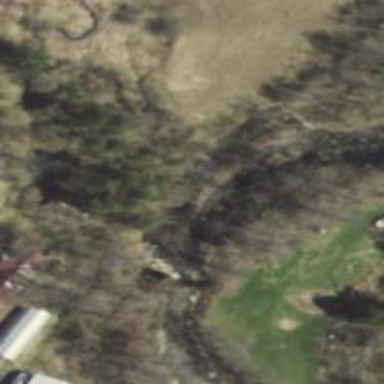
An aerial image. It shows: Abandoned railway bridge that is no longer in use.